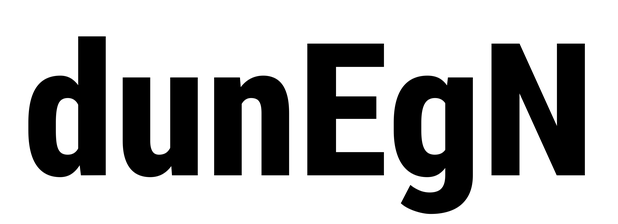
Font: Roboto_Condensed_ExtraBold